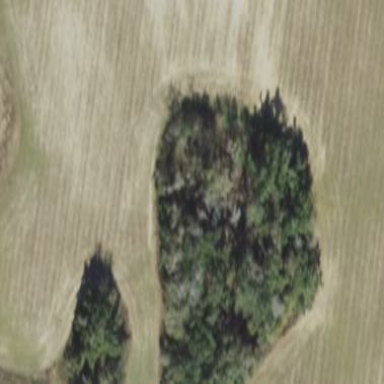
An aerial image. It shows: Beautiful woodland area.